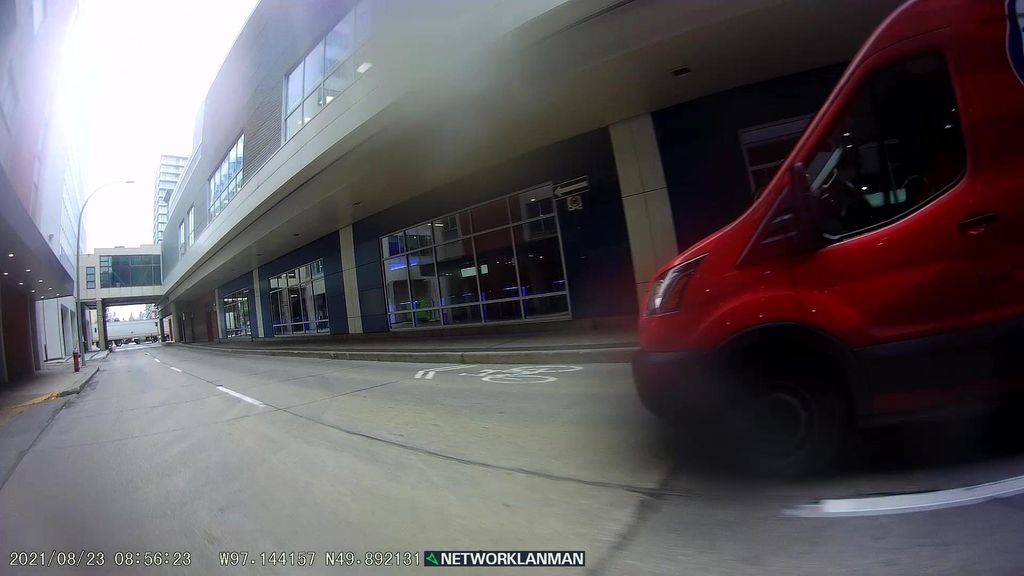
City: winnipeg